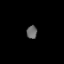
Tissue: lung
Cell type: Epithelial cells
Senescence score: 0.2401
Nuclear area (px): 138
Mean DAPI intensity: 102.804